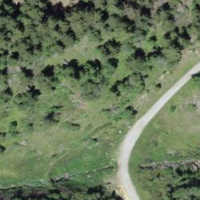
EUNIS habitat code: 45
Species observed at this site:
Cirsium arvense